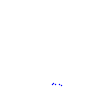
Particle: pion